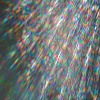
Label: sunburn